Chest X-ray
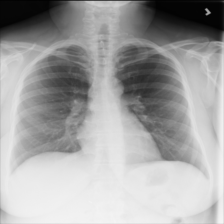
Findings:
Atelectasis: negative
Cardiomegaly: negative
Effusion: negative
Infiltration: negative
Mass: negative
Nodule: negative
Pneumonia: negative
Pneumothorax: negative
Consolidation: negative
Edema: negative
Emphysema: negative
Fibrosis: negative
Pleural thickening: negative
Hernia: negative